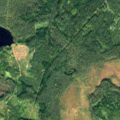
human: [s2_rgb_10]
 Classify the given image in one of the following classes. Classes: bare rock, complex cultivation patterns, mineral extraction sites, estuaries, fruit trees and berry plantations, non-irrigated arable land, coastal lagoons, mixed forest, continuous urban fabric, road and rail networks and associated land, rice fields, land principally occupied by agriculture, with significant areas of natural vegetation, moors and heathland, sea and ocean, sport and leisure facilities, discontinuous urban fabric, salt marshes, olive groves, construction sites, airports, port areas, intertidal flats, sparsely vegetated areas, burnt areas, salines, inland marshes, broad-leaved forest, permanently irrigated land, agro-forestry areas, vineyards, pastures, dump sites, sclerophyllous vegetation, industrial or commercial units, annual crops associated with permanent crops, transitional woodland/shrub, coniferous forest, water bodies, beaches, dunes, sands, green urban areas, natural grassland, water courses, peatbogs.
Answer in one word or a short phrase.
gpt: coniferous forest, mixed forest, transitional woodland/shrub, peatbogs